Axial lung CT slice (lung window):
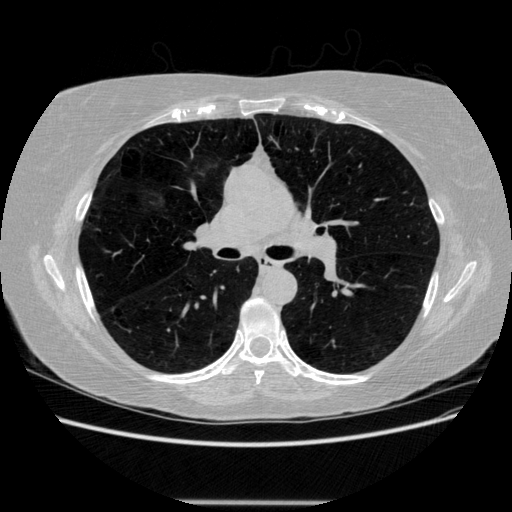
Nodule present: no